Question: i cant understand why for the project it return 404 or cant connect to the host, since the wildfly start page open perfectly
My web.xml
'''
<?xml version="1.0"?>
<web-app version="3.0" xmlns="http://java.sun.com/xml/ns/javaee"
xmlns:xsi="http://www.w3.org/2001/XMLSchema-instance" xsi:schemaLocation="http://java.sun.com/xml/ns/javaee http://java.sun.com/xml/ns/javaee/web-app_3_0.xsd">
<display-name>HelloWorld</display-name>
<!--
<welcome-file-list>
<welcome-file>index.html</welcome-file>
</welcome-file-list>
-->
<servlet>
<servlet-name>Faces Servlet</servlet-name>
<servlet-class>javax.faces.webapp.FacesServlet</servlet-class>
<load-on-startup>1</load-on-startup>
</servlet>
<servlet-mapping>
<servlet-name>Faces Servlet</servlet-name>
<url-pattern>*.jsf</url-pattern>
</servlet-mapping>
<servlet-mapping>
<servlet-name>Faces Servlet</servlet-name>
<url-pattern>*.faces</url-pattern>
</servlet-mapping>
<servlet-mapping>
<servlet-name>Faces Servlet</servlet-name>
<url-pattern>*.xhtml</url-pattern>
</servlet-mapping>
<servlet-mapping>
<servlet-name>Faces Servlet</servlet-name>
<url-pattern>/faces/*</url-pattern>
</servlet-mapping>
</web-app>
'''

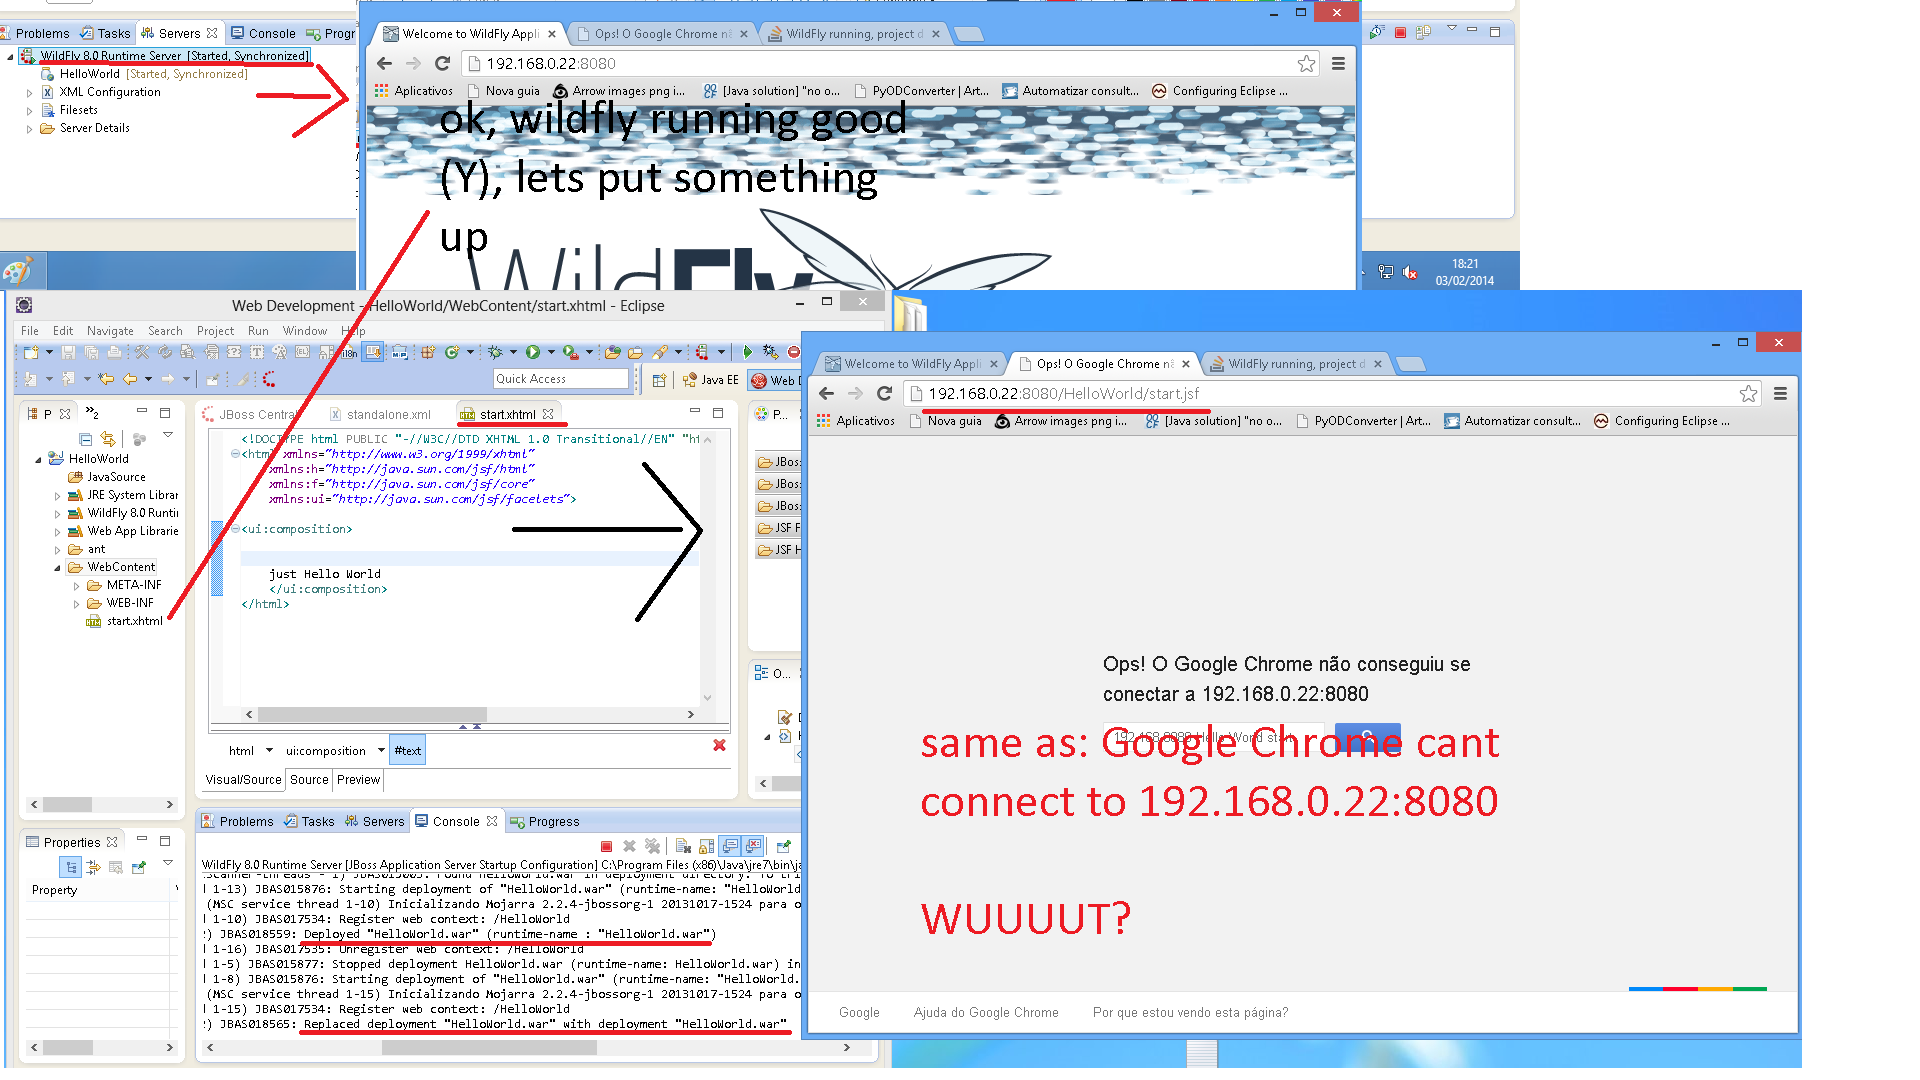
Answer: Your application is avalibale at
'''
http://localhost:8080/HelloWorld
'''
as you can see also in your log. entry "register web context: /HelloWorld"